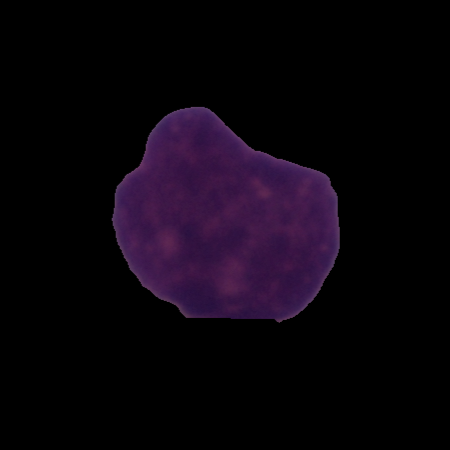
Label: cancer